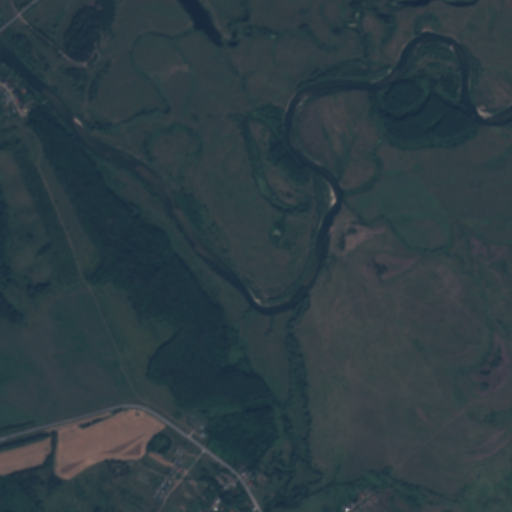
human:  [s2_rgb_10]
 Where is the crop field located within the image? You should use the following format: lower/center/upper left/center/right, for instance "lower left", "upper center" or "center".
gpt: The crop field is located in the lower left of the image.
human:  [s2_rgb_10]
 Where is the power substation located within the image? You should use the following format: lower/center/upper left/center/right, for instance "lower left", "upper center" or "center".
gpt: The power substation is located in the lower center of the image.
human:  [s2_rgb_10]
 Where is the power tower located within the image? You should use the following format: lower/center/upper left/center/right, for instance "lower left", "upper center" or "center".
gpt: There is no power tower in the image.